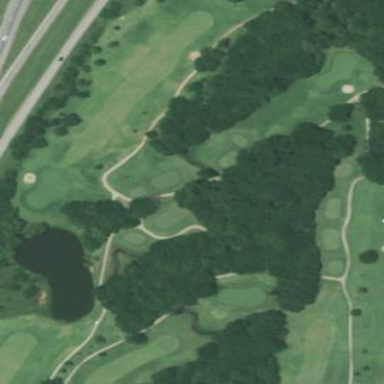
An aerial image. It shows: Golf fairway surrounded by grass.